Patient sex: F
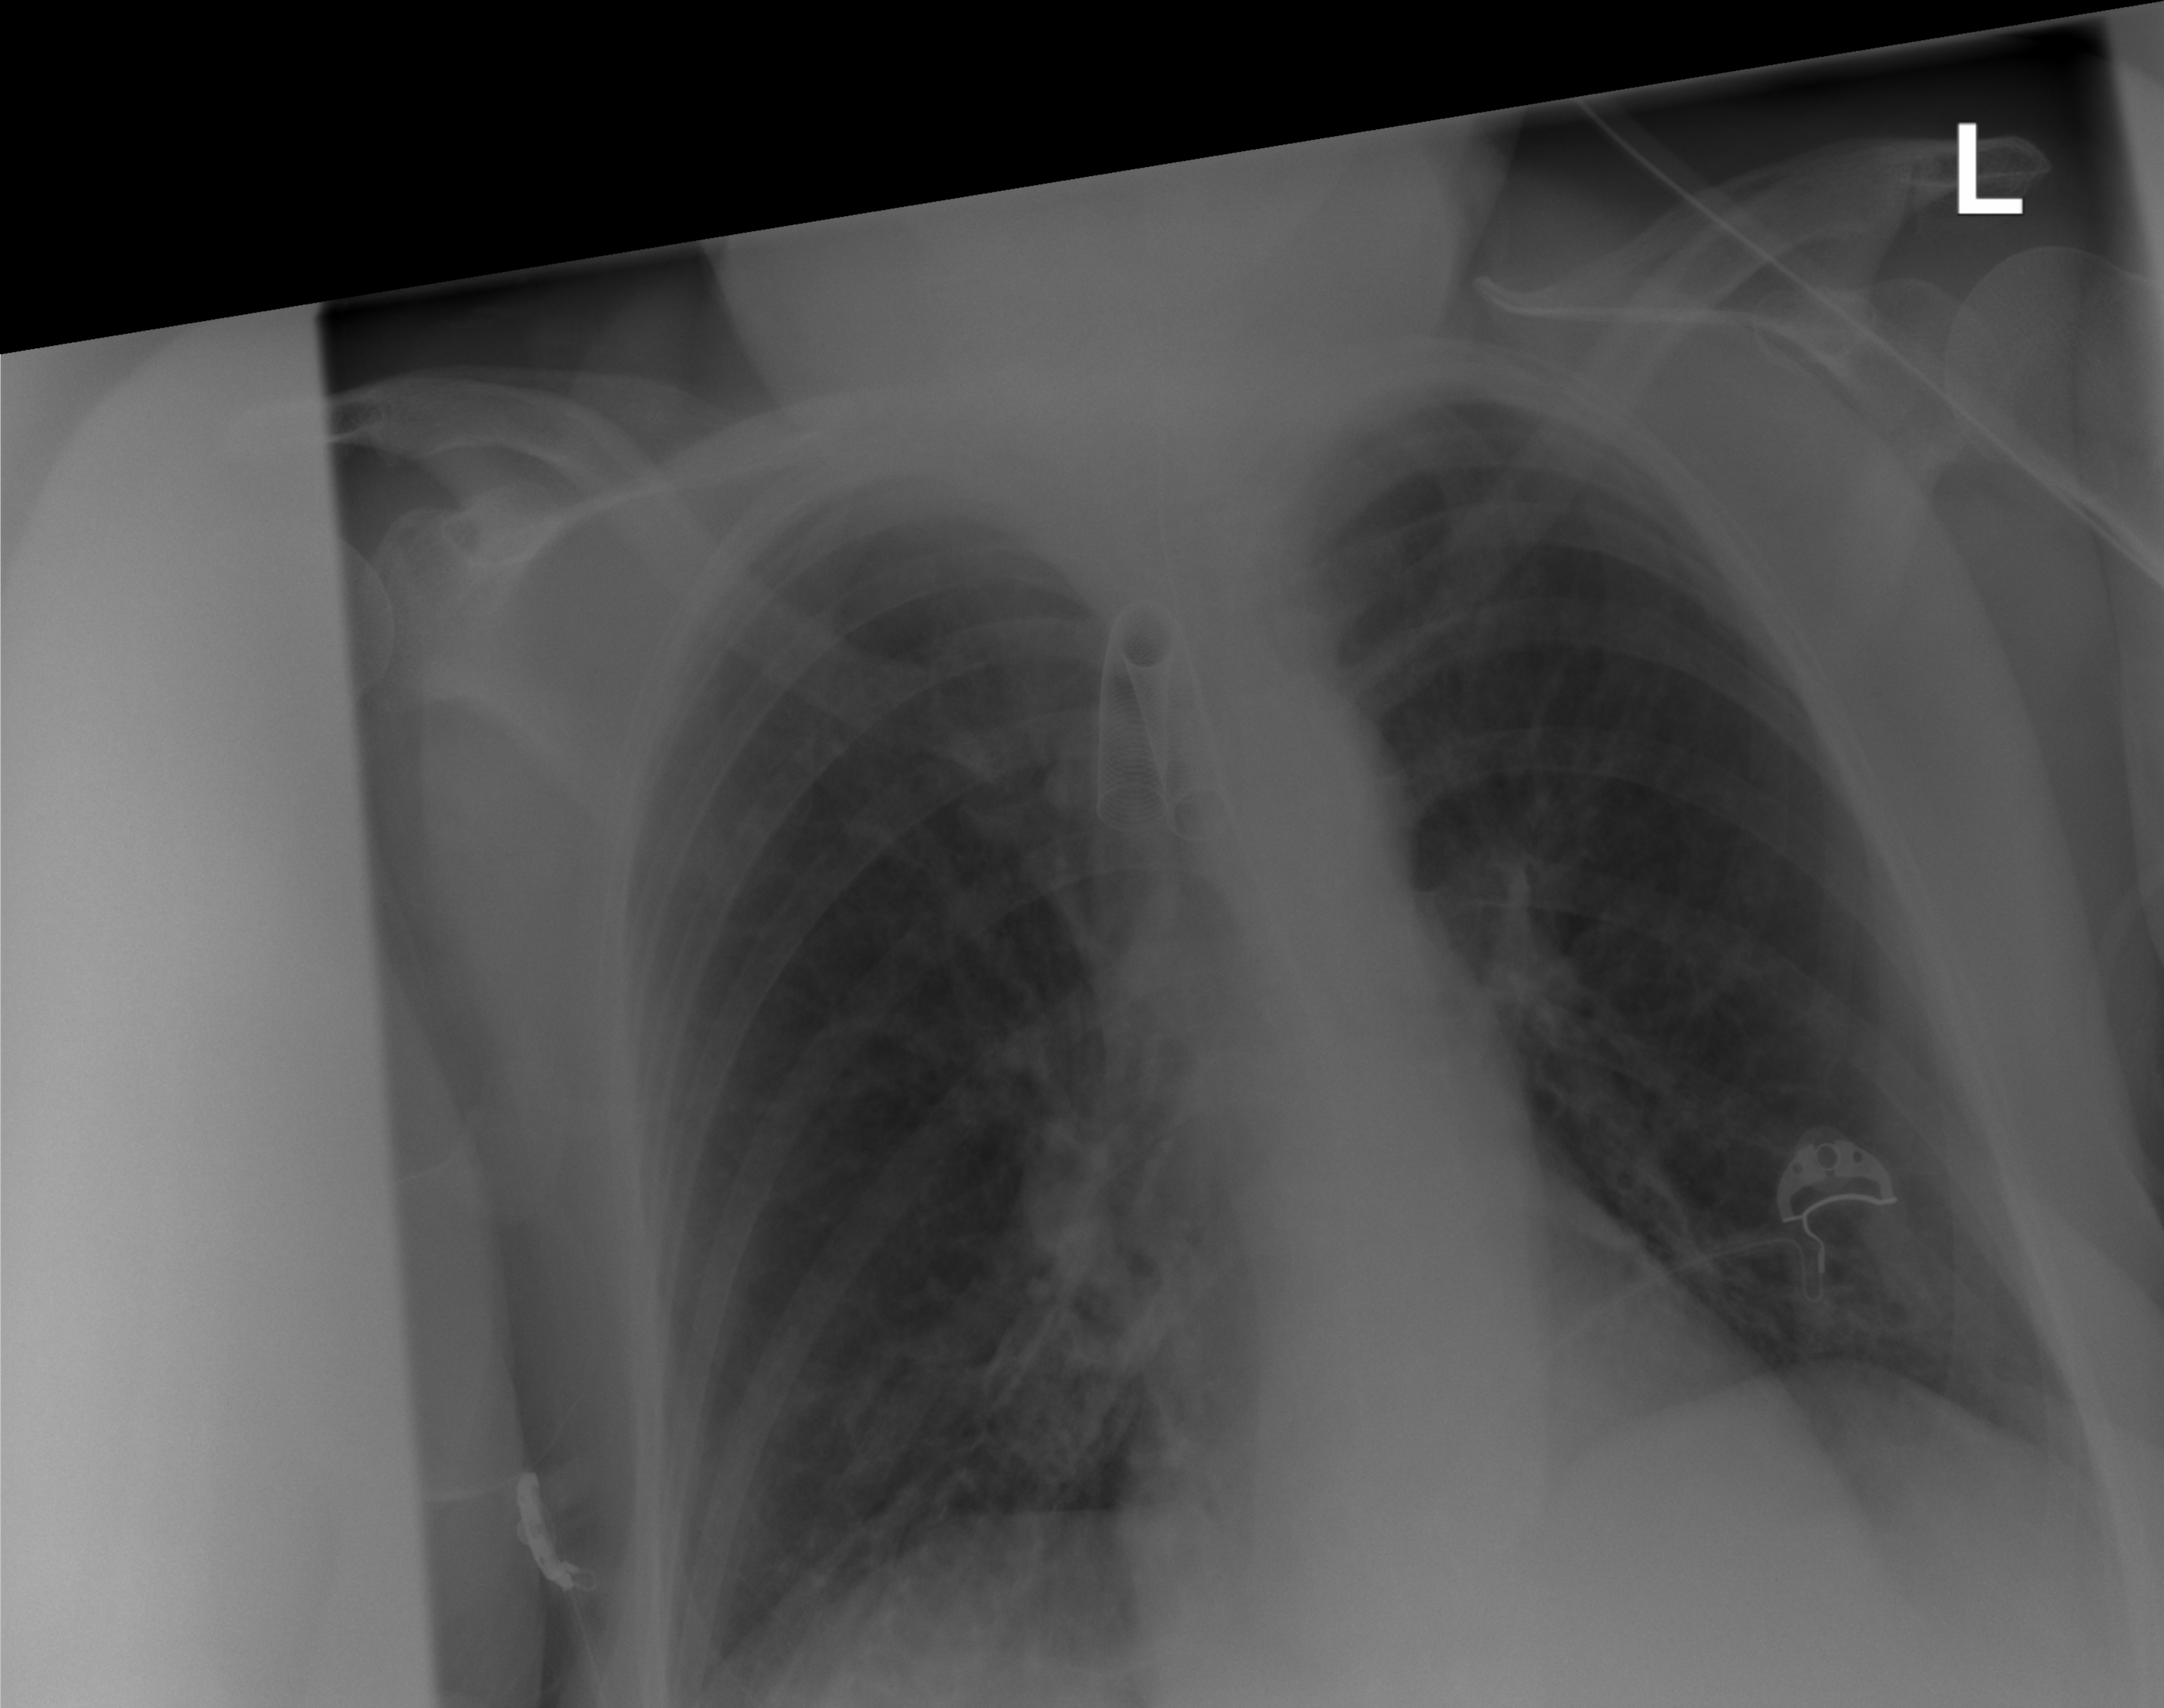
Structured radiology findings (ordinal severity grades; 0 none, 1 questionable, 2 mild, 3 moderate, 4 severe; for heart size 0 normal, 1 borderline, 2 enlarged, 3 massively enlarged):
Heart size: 0
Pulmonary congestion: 0
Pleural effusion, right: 0
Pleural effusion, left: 0
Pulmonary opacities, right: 2
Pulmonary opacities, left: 0
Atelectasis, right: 0
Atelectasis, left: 0